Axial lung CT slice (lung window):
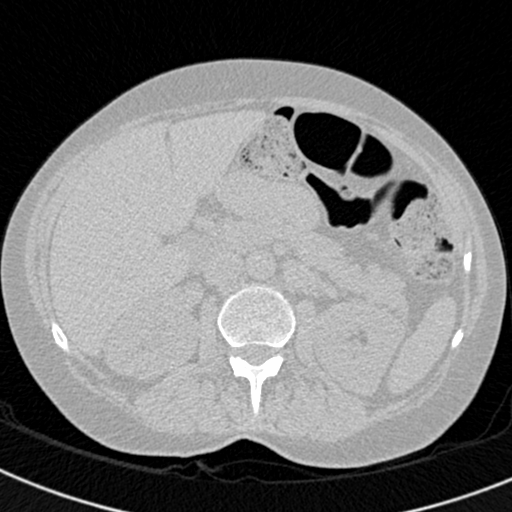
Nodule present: no